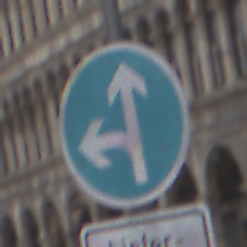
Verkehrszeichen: VorgeschriebeneFahrtrichtungGeradeausOderLinks
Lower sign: BesondereFahrzeugeUndTransportgueter5
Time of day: SunriseSunset
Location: Outdoor (Urban)
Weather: PartlyCloudy
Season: NotSpecified
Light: Natural